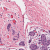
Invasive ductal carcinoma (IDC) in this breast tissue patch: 0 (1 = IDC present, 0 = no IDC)